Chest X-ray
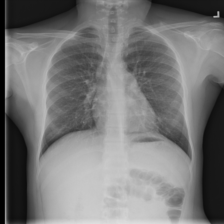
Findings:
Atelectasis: negative
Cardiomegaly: negative
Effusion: negative
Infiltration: negative
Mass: negative
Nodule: negative
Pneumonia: negative
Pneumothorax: negative
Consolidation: negative
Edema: negative
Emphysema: negative
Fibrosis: negative
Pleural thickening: negative
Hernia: negative